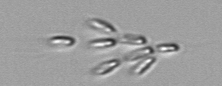
Label: Dinobryon